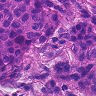
Metastatic tissue present: yes